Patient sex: F
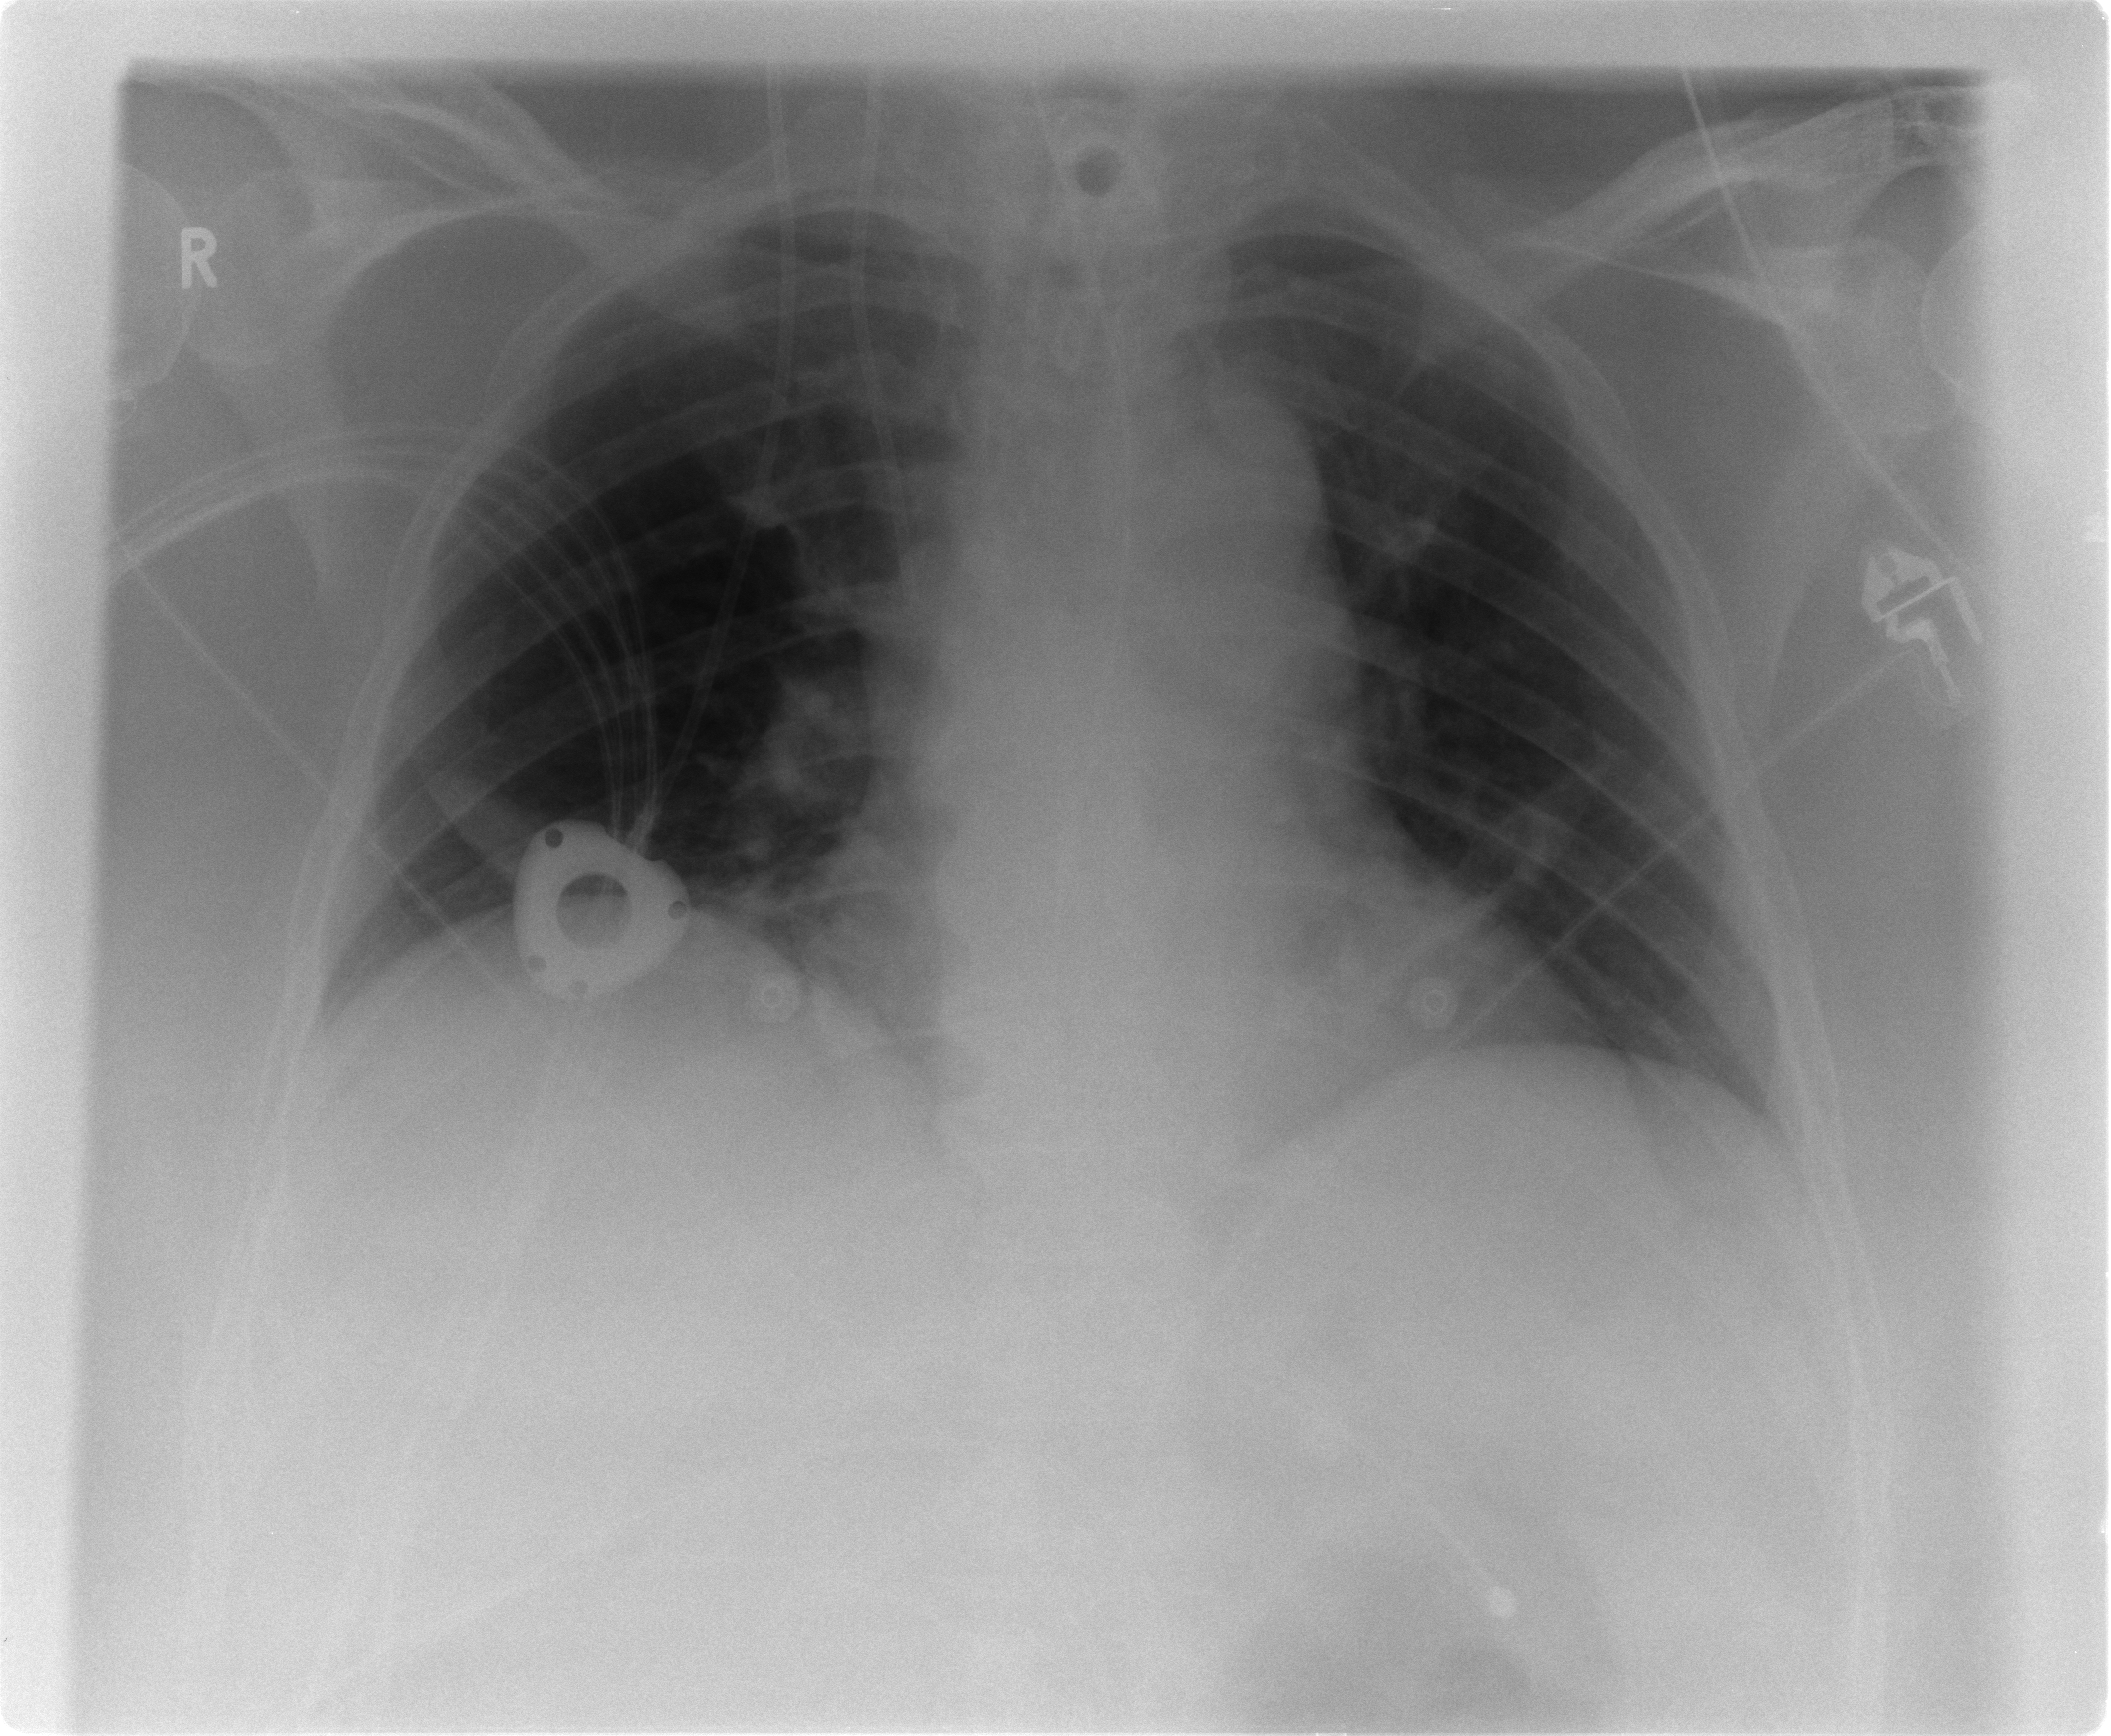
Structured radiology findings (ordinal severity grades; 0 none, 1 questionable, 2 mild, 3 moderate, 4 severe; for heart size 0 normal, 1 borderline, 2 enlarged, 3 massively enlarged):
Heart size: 0
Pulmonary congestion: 0
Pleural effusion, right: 0
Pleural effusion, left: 0
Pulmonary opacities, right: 0
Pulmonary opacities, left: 0
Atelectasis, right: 1
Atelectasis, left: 0